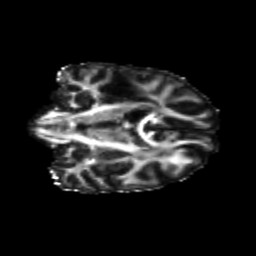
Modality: FA
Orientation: coronal
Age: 42
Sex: male
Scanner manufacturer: siemens
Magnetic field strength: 3 T
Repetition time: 3.839 s
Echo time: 0.071 s